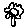
Label: flower